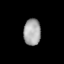
Tissue: lung
Cell type: Myeloid cells
Senescence score: 0.1902
Nuclear area (px): 439
Mean DAPI intensity: 168.018